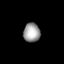
Tissue: lung
Cell type: Endothelial cells
Senescence score: 0.582
Nuclear area (px): 313
Mean DAPI intensity: 156.665